Question: I have a custom 'GridView' adapter that takes an 'AudioGridItem' object as a parameter in its constructor. So basically each object has 2 'ImageView's and 1 'TextView'. When I delete a grid position, using a long click listener, it should erase the file (on SD card) then put a placeholder drawable in the place of the previous image ('Uri'). It should also set the 'TextView' to an empty 'String'. But this does not work. The 'ImageView's update, but the 'TextView' title of the file still lingers in the old spot. This results in everything in the 'ArrayList' moving up a spot, yet the titles of the file are still in the old spot. Yet, curiously, when I switch to my photo tab, then return to my audio tab, the 'TextView' updates properly (but it won't update when I switch to the video or write tab, strange.)
I do clear both my adapter and my 'ArrayList' before I reload everything (re-run the 'AsyncTask').
I have seen other posts on here about this problem, but have not found anything that works for me. <URL>. The logic I am using in my long click listener is to:
1. Delete the file at position on the SD card
2. Clear my both my adapter and list (then call notifyDataSetChanged())
3. Reload from SD card from scratch by calling AsyncTask again
Any ideas? As you can see in the photo, the highlighted icons are the ones that have a sound file and a drawable attached to their 'ImageView's (which play correctly), but the darker icons are the ones that are placeholders, and the file I tried to long click to delete, shows the placeholder icon (as it should) but also that lingering title in the 'TextView'. How do I get rid of this?

'''
package org.azurespot.cutecollection.audiotab;
import android.app.AlertDialog;
import android.app.ProgressDialog;
import android.content.DialogInterface;
import android.graphics.drawable.Drawable;
import android.media.MediaPlayer;
import android.net.Uri;
import android.os.AsyncTask;
import android.os.Bundle;
import android.os.Environment;
import android.support.v4.app.Fragment;
import android.util.Log;
import android.view.LayoutInflater;
import android.view.View;
import android.view.ViewGroup;
import android.widget.AdapterView;
import android.widget.GridView;
import org.azurespot.R;
import java.io.File;
import java.io.IOException;
import java.util.ArrayList;
/**
* Created by mizu on 2/8/15.
*/
public class AudioTab extends Fragment {
private GridView gridView;
private GridViewAudioAdapter audioAdapter;
private ProgressDialog progressDialog;
private String[] numberSDCardFiles = null;
File[] files;
ArrayList<AudioGridItem> audioFiles = new ArrayList<>();
AudioGridItem audioGridItem;
AudioGridItem drawable;
AudioGridItem drawableSound;
MediaPlayer mp;
Uri drawableOff;
String audioTitle;
public AudioTab(){
super();
}
@Override
public View onCreateView(LayoutInflater inflater, ViewGroup container,
Bundle savedInstanceState) {
// Inflate the layout for this fragment
View v = inflater.inflate(R.layout.audio_tab, container, false);
mp = new MediaPlayer();
// instantiate your progress dialog
progressDialog = new ProgressDialog(getActivity());
// with fragments, make sure you include the rootView when finding id
gridView = (GridView) v.findViewById(R.id.audio_grid);
// Create the Custom Adapter Object
audioAdapter = new GridViewAudioAdapter(getActivity(), audioFiles);
// Set the Adapter to GridView
gridView.setAdapter(audioAdapter);
if(audioAdapter.getCount() == 0) {
// load contents of SD card through AsyncTask
new AudioDownloaderTask().execute();
}
setupGridViewListener();
return v;
}
private class AudioDownloaderTask extends AsyncTask<Object, Void, AudioGridItem> {
@Override
protected void onPreExecute() {
super.onPreExecute();
progressDialog.setMessage("Loading cute collection ...");
//set the progress bar to cancelable on back button
progressDialog.setCancelable(true);
progressDialog.show();
}
@Override
protected AudioGridItem doInBackground(Object... params) {
retrieveAudio();
return null;
}
@Override
protected void onPostExecute(AudioGridItem result) {
progressDialog.dismiss();
// add sound off drawable to replace song files when there are none
for (int i = 0; i < (15 - numberSDCardFiles.length); i++) {
audioAdapter.add(drawable);
}
audioAdapter.notifyDataSetChanged();
}
}
public void retrieveAudio() {
// creates a new AudioGridItem object with this drawable as the source
drawableSound = new AudioGridItem(null, getResources().getDrawable
(R.drawable.ic_sounds_placeholder_on), null);
try {
// gets directory Cute Videos from sd card
File cuteVideosDir = new File(Environment.getExternalStoragePublicDirectory
(Environment.DIRECTORY_PODCASTS), "Cute Sounds");
// puts list into files Array
files = cuteVideosDir.listFiles();
// get number of files in Cute Sounds directory
numberSDCardFiles = new String[files.length];
for (File singleFile : files) {
// get both audio file and audio title
Uri audioUri = Uri.fromFile(singleFile);
audioTitle = singleFile.getName();
// get sound on drawable from object
Drawable drawableOn = drawableSound.getDrawable();
// since in a loop, sound on drawable will be added same as files
audioGridItem = new AudioGridItem(audioUri, drawableOn, audioTitle);
// add Uri, drawable (sound on) and title to ArrayList
audioFiles.add(audioGridItem);
}
// put sound off drawable into an AudioGridItem object (as Uri, no Drawable or String)
drawableOff = Uri.parse("android.resource://org.azurespot/drawable/"
+ R.drawable.ic_sounds_placeholder);
drawable = new AudioGridItem(drawableOff, null, null);
} catch (Exception e) {
e.printStackTrace();
}
}
private void setupGridViewListener() {
gridView.setOnItemClickListener(new AdapterView.OnItemClickListener() {
@Override
public void onItemClick(AdapterView<?> adapterView,
View item, int pos, long id) {
AudioGridItem currentItem = audioAdapter.getItem(pos);
mp.setOnCompletionListener(new MediaPlayer.OnCompletionListener(){
public void onCompletion(MediaPlayer mediaPlayer){
mediaPlayer.reset();
}
});
if(!(audioAdapter.getItem(pos).equals(drawable))) {
if(currentItem == audioAdapter.getItem(pos)) {
if (mp.isPlaying()) {
mp.reset();
}
else {
Uri soundFile = (audioAdapter.getItem(pos)).getAudio();
try {
mp.setDataSource(getActivity(), soundFile);
mp.prepare();
mp.start();
} catch (IOException e) {
e.printStackTrace();
}
}
}
else{
Uri soundFile = (audioAdapter.getItem(pos)).getAudio();
try {
mp.setDataSource(getActivity(), soundFile);
mp.prepare();
mp.start();
} catch (IOException e) {
e.printStackTrace();
}
}
}
}
});
// to delete a Uri item
gridView.setOnItemLongClickListener(new AdapterView.OnItemLongClickListener() {
@Override
public boolean onItemLongClick(AdapterView<?> aView, View item,
final int pos, long id) {
mp.reset();
// insures the placeholder drawable is not clickable
if (!(audioAdapter.getItem(pos)).equals(drawable)) {
new AlertDialog.Builder(getActivity())
.setTitle("Delete")
.setMessage("Delete this cute sound?")
.setPositiveButton(android.R.string.yes, new DialogInterface.OnClickListener() {
public void onClick(DialogInterface dialog, int which) {
// delete from ArrayList first
audioFiles.remove(pos);
// get file name then delete it from SD card
String name = files[pos].getName();
File file = new File(Environment.getExternalStoragePublicDirectory
(Environment.DIRECTORY_PODCASTS), "Cute Sounds" + "/" + name);
file.delete();
audioGridItem.setAudioTitle(" ");
// after each item delete, replace with default icon, and empty String
audioAdapter.add(new AudioGridItem(drawableOff, null, null));
// clear old list first
audioAdapter.clear();
audioFiles.clear();
audioAdapter.notifyDataSetChanged();
// reload all files, so positioning is right when open it
new AudioDownloaderTask().execute();
Log.d("TAG", "Reached after async runs again.");
}
})
.setNegativeButton(android.R.string.no, new DialogInterface.OnClickListener() {
public void onClick(DialogInterface dialog, int which) {
// do nothing
dialog.cancel();
}
})
.setIcon(android.R.drawable.ic_dialog_alert)
.show();
}
return true;
}
});
}
}
'''
'''
package org.azurespot.cutecollection.audiotab;
import android.content.Context;
import android.graphics.drawable.Drawable;
import android.net.Uri;
import android.view.LayoutInflater;
import android.view.View;
import android.view.ViewGroup;
import android.widget.ArrayAdapter;
import android.widget.FrameLayout;
import android.widget.ImageView;
import android.widget.TextView;
import org.apache.commons.io.FilenameUtils;
import org.azurespot.R;
import java.util.ArrayList;
/**
* Created by mizu on 2/8/15.
*/
public class GridViewAudioAdapter extends ArrayAdapter<AudioGridItem> {
private TextView audioTitleView;
int position;
ViewHolder holder = null;
Context context;
String rootName;
public GridViewAudioAdapter(Context context, ArrayList<AudioGridItem> audio) {
super(context, 0, audio);
this.context = context;
}
@Override
public View getView(int position, View itemView, ViewGroup parent) {
this.position = position;
if (itemView == null) {
itemView = LayoutInflater.from(getContext())
.inflate(R.layout.audio_tab_item, parent, false);
holder = new ViewHolder();
holder.audioViewFile = (ImageView) itemView.findViewById(R.id.audio_file);
holder.audioViewIcon = (ImageView) itemView.findViewById(R.id.audio_icon);
audioTitleView = (TextView) itemView.findViewById(R.id.audio_title);
// stores holder with view
itemView.setTag(holder);
} else {
holder = (ViewHolder)itemView.getTag();
}
// get position of the item clicked in GridView
final AudioGridItem audioGridItem = getItem(position);
if (audioGridItem != null) {
// getting the Uri from here might give a file or the off drawable
Uri audioUri = audioGridItem.getAudio();
// this will only ever be the on drawable
Drawable drawableOn = audioGridItem.getDrawable();
// set text
String audioTitle = audioGridItem.getAudioTitle();
if (audioTitle != null) {
rootName = FilenameUtils.removeExtension(audioTitle);
audioTitleView.setText(rootName);
} else
audioTitleView.setText(" ");
// set the Uri or drawable into the ImageView slots
holder.audioViewFile.setImageURI(audioUri);
holder.audioViewIcon.setImageDrawable(drawableOn);
// positioning the file Uri in the GridView slot
holder.audioViewFile.setScaleType(ImageView.ScaleType.CENTER_CROP);
holder.audioViewFile.setLayoutParams(new FrameLayout.LayoutParams
(220, 220));
// positioning the drawable icon in the GridView slot
holder.audioViewIcon.setScaleType(ImageView.ScaleType.CENTER_CROP);
holder.audioViewIcon.setLayoutParams(new FrameLayout.LayoutParams
(220, 220));
}
return itemView;
}
public class ViewHolder{
ImageView audioViewFile;
ImageView audioViewIcon;
}
}
'''
'''
package org.azurespot.cutecollection.audiotab;
import android.graphics.drawable.Drawable;
import android.net.Uri;
/**
* Created by mizu on 4/26/15.
*/
public class AudioGridItem {
private Uri audio;
private String audioTitle;
Drawable drawableOn;
public AudioGridItem(Uri audio, Drawable drawable, String autoTitle) {
super();
this.audio = audio;
this.drawableOn = drawable;
this.audioTitle = autoTitle;
}
public Uri getAudio() {
return audio;
}
public void setAudio(Uri audio){
this.audio = audio;
}
public Drawable getDrawable(){
return drawableOn;
}
public void setDrawable(Drawable drawable){
this.drawableOn = drawable;
}
public String getAudioTitle(){
return audioTitle;
}
public void setAudioTitle(String audioTitle){
this.audioTitle = audioTitle;
}
}
'''
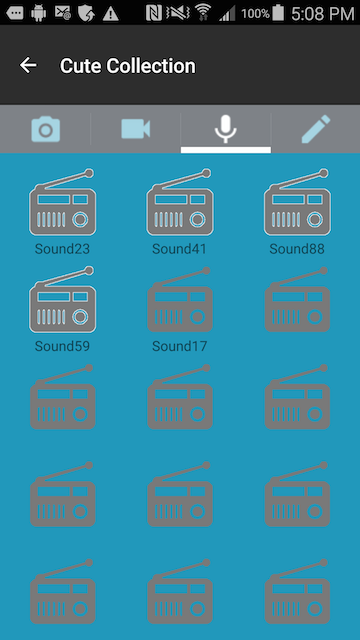
Answer: hmm check this out
in your 'GridViewAudioAdapter.java'
'''
public class GridViewAudioAdapter extends ArrayAdapter<AudioGridItem> {
private TextView audioTitleView; // look at this madam
int position;
'''
in your 'getView' method
'''
holder = new ViewHolder();
holder.audioViewFile = (ImageView)itemView.findViewById(R.id.audio_file);
holder.audioViewIcon = (ImageView)itemView.findViewById(R.id.audio_icon);
audioTitleView = (TextView)itemView.findViewById(R.id.audio_title);
'''
i do not have a good explanation as now i am assembling my thoughts, but the difference is, your 'ImageView's are not your 'TextView' so looking at your 'getView' i will put the 'TextView' declaration in the 'ViewHolder' so your 'getView' will look like this
'''
holder = new ViewHolder();
holder.audioViewFile = (ImageView)itemView.findViewById(R.id.audio_file);
holder.audioViewIcon = (ImageView)itemView.findViewById(R.id.audio_icon);
holder.audioTitleView=(TextView)itemView.findViewById(R.id.audio_title);
'''
try and see if it helps